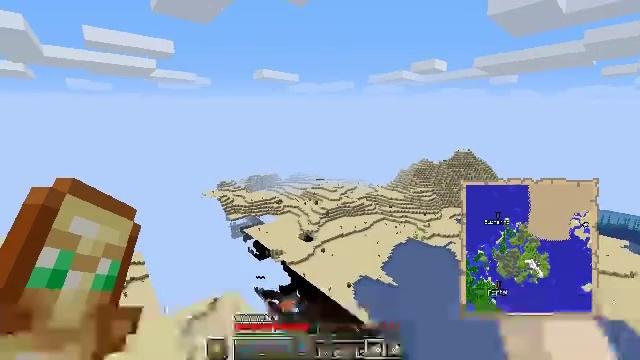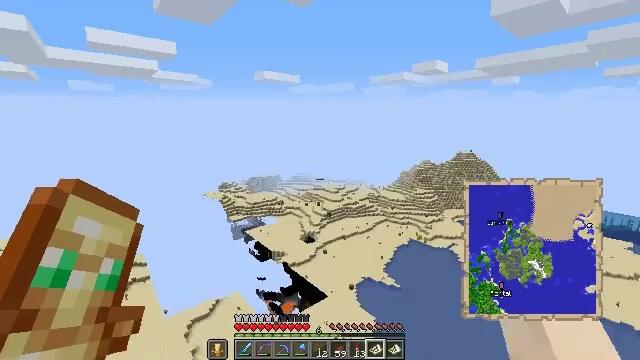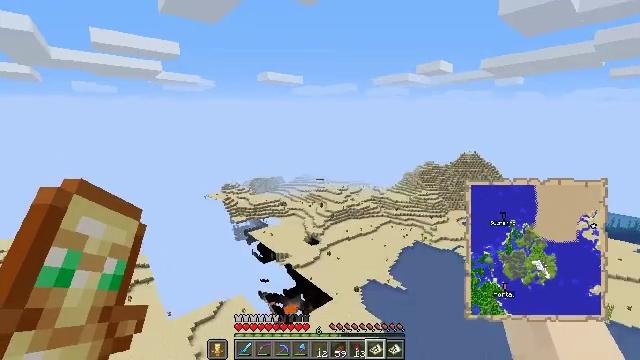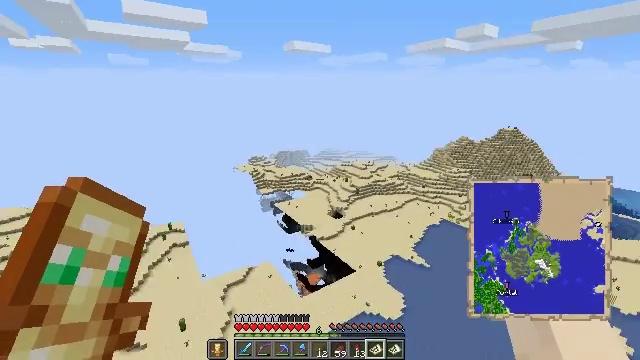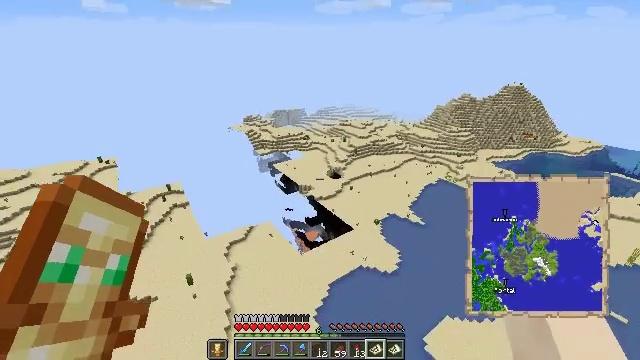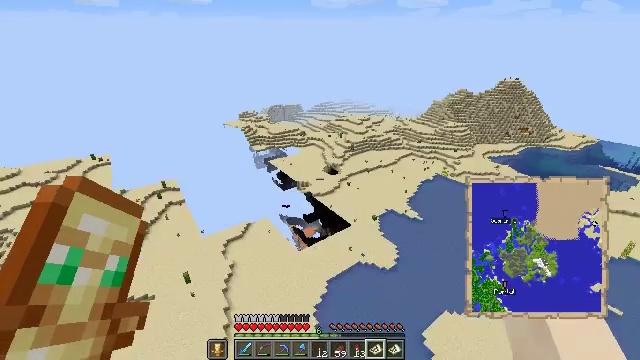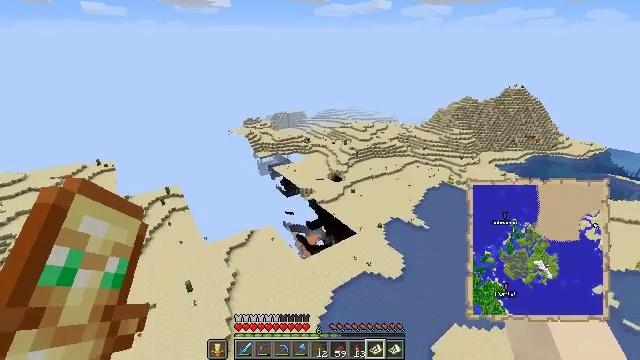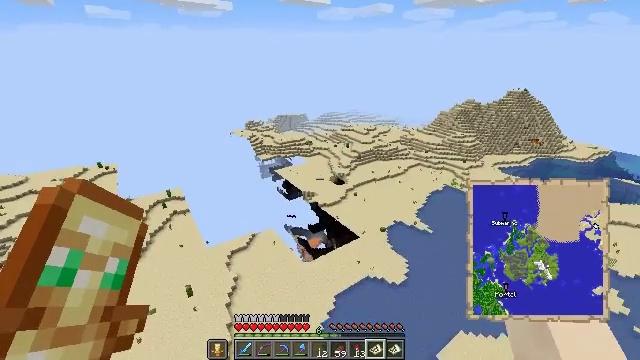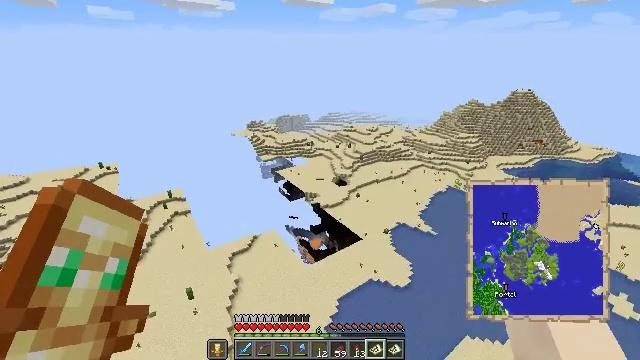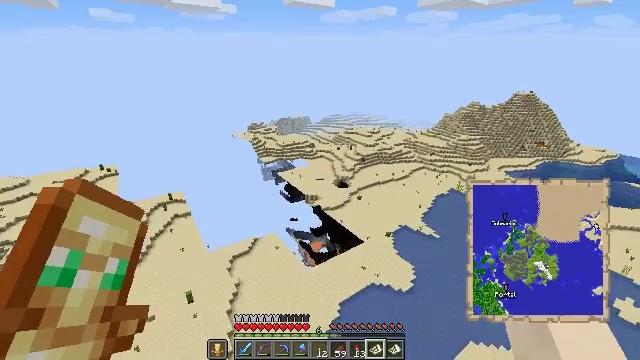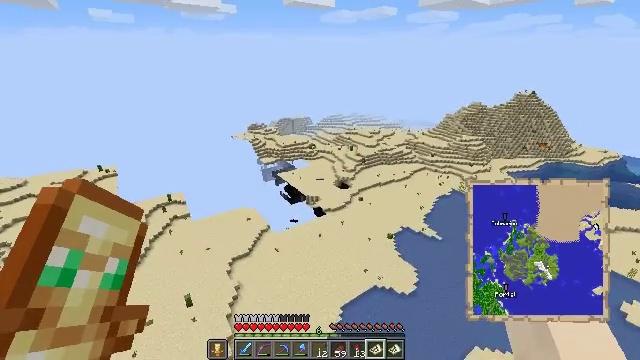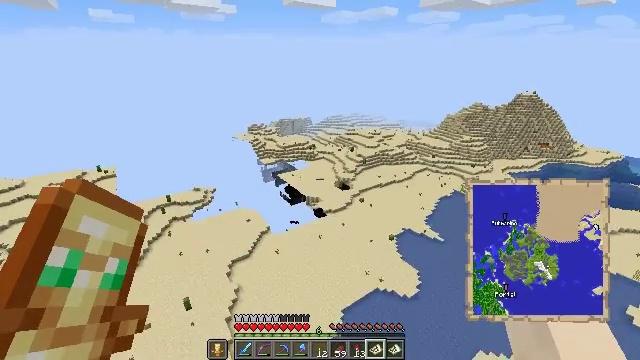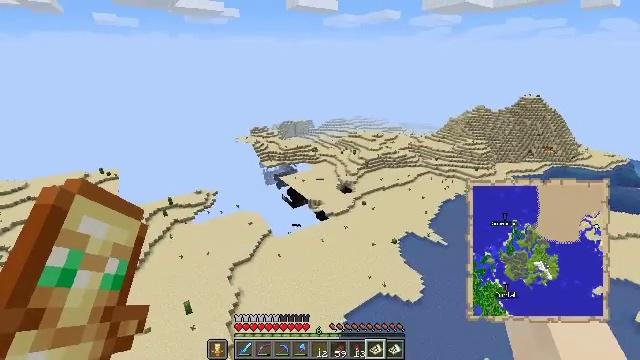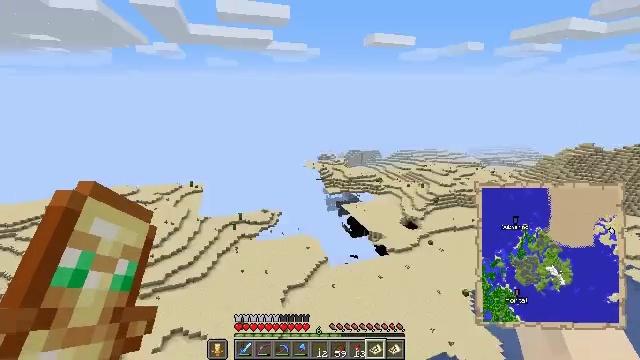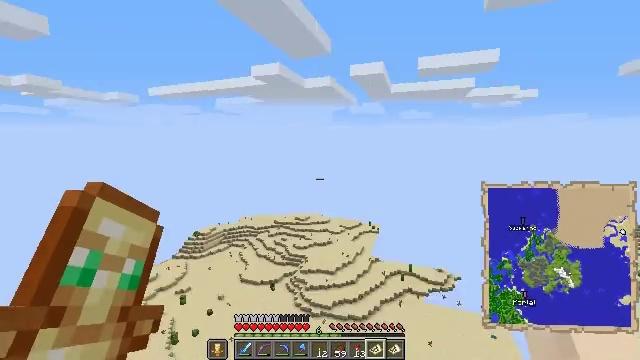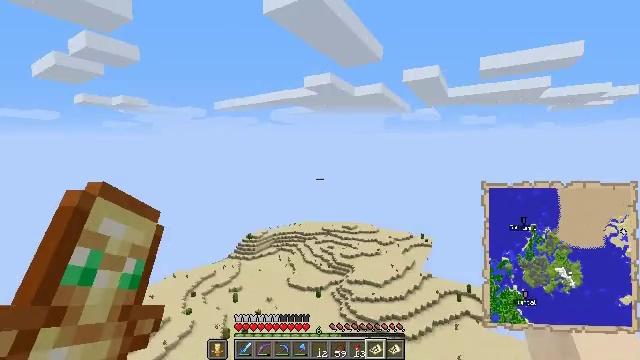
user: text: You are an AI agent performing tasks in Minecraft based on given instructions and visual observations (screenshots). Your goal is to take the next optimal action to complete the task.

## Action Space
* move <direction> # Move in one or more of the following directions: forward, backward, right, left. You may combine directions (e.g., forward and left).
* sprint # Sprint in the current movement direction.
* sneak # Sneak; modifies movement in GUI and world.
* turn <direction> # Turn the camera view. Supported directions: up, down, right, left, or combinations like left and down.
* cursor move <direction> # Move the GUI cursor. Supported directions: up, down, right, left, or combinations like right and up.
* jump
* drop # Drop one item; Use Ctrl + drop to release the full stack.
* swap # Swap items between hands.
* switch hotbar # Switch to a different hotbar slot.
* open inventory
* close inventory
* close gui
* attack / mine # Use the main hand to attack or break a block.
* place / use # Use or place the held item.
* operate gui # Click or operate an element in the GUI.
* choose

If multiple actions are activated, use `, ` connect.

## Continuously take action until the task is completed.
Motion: motion action
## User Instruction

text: Mine a hay block from the field.
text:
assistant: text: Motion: no_op
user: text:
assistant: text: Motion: no_op
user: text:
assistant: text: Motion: turn left and down
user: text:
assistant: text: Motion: turn down
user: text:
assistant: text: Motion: no_op
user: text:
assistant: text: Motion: turn up
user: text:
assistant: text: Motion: no_op
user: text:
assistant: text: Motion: no_op
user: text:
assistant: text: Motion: no_op
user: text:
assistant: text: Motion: no_op
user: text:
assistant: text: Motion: no_op
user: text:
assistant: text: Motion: no_op
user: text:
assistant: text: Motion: turn left and up
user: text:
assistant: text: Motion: turn left and up
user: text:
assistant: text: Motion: turn left and up
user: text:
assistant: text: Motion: no_op
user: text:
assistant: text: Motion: turn left
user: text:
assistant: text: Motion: turn left
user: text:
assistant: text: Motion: turn left and down
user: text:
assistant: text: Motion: turn left
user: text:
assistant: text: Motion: turn left
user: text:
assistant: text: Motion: turn left
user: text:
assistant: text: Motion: no_op
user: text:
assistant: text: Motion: no_op
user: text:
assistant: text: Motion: no_op
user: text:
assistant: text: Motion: no_op
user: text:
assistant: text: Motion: turn left
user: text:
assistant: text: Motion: turn left and up
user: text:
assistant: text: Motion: no_op
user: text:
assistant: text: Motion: no_op